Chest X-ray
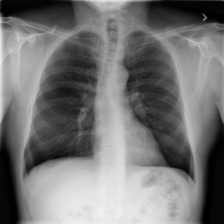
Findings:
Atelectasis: negative
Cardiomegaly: negative
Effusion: negative
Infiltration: negative
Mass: negative
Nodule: negative
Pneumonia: negative
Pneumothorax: negative
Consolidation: negative
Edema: negative
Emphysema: negative
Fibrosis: negative
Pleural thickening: negative
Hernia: negative